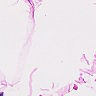
Metastatic tissue present: no